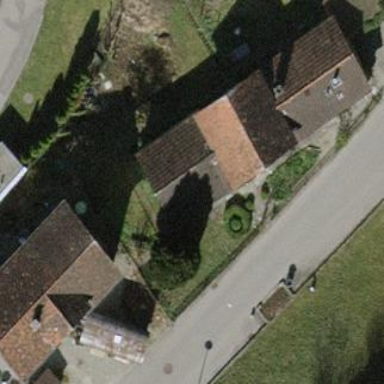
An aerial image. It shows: Semidetached house with gabled roof.